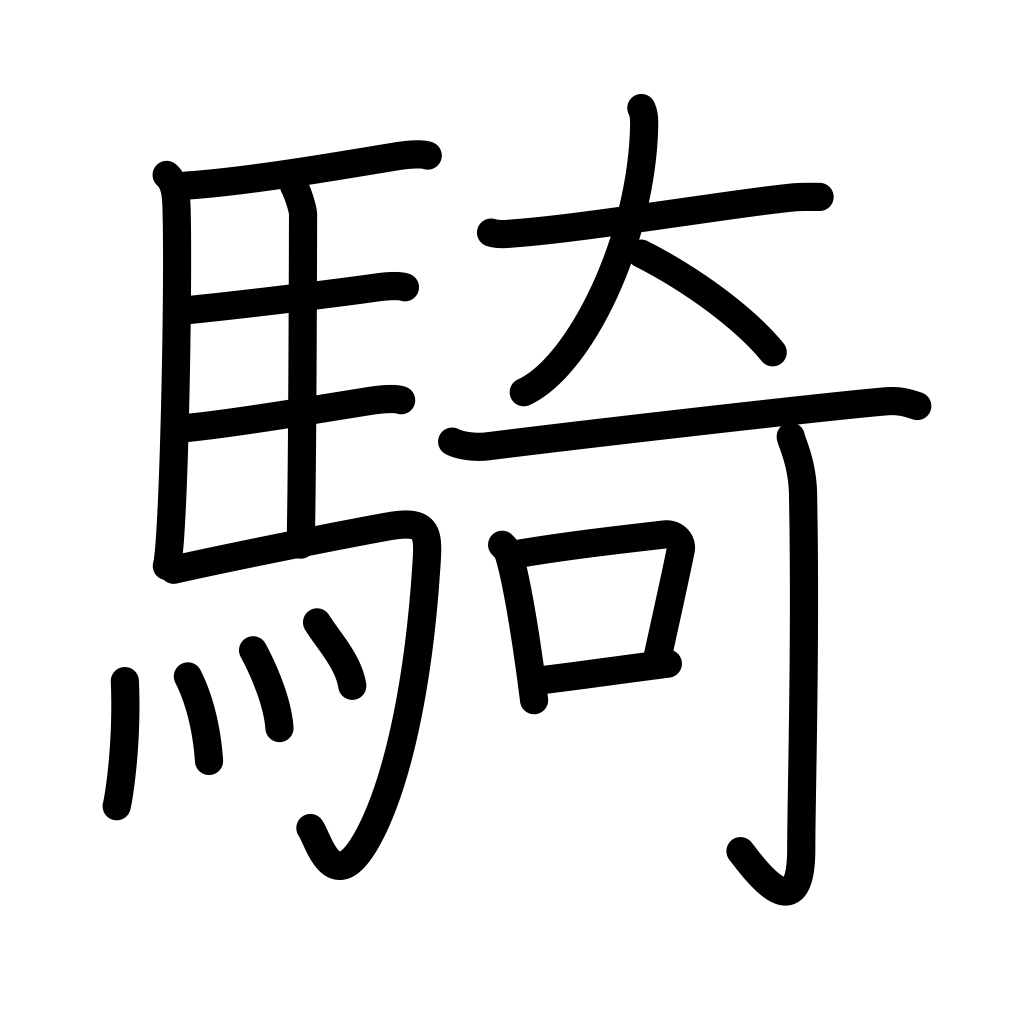
Meaning: equestrian, riding on horses, counter for equestrians